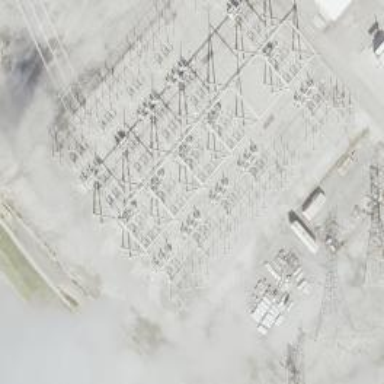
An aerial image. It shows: Switch for power supply.